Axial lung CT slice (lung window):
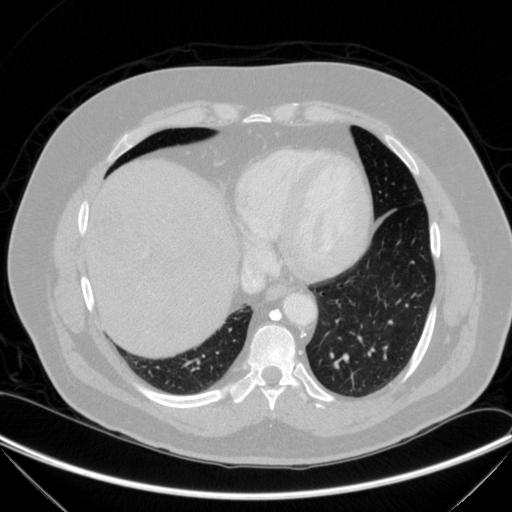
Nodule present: no